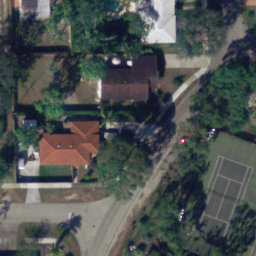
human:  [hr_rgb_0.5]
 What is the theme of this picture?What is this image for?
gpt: tennis court